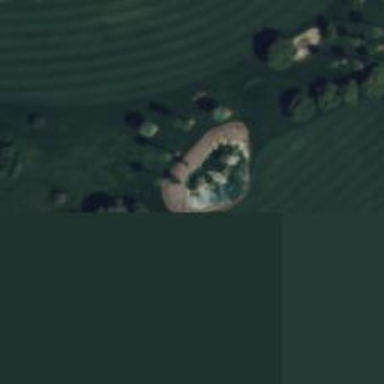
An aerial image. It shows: Golf course feature - water hazard.